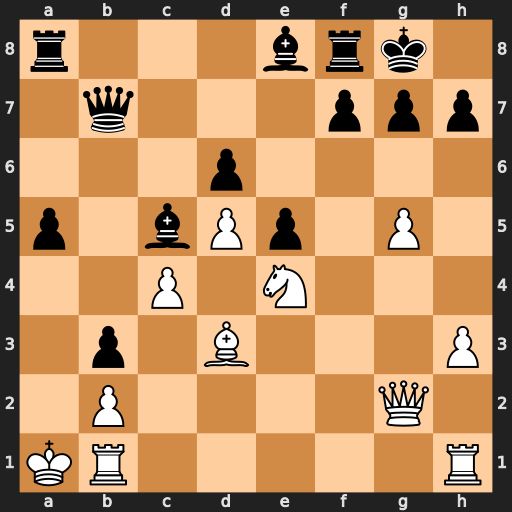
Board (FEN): r3brk1/1q3ppp/3p4/p1bPp1P1/2P1N3/1p1B3P/1P4Q1/KR5R
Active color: w
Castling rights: -
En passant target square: -
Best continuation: Nf6+ Kh8 Qe4 g6 Qh4 h5 Nxh5 Bf2 Qxf2